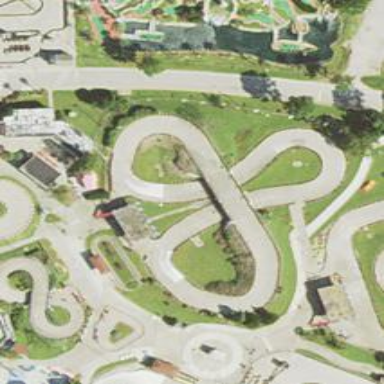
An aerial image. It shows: Bridge over motor racing raceway.